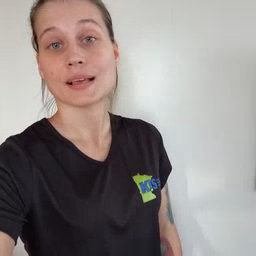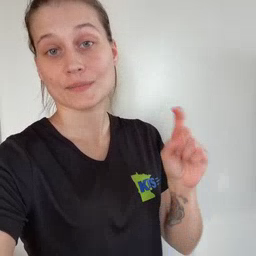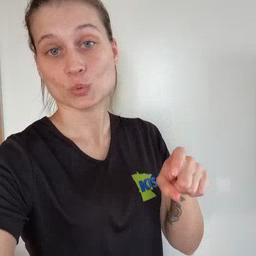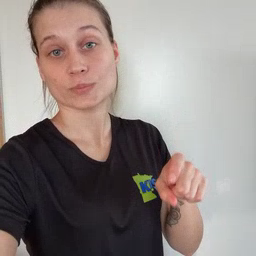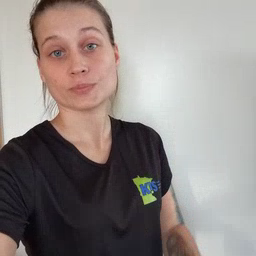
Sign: haveto